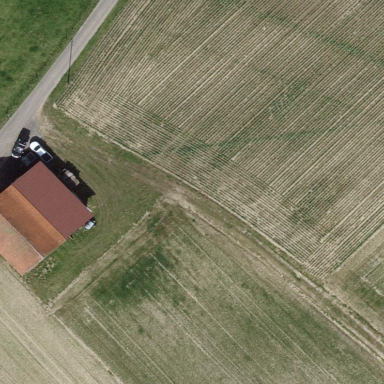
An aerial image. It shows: Farmyard area.